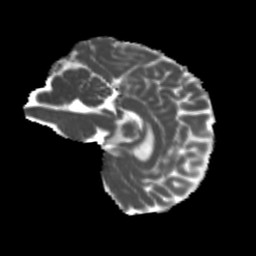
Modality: MD
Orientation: sagittal
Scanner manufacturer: siemens
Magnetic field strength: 3 T
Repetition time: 4 s
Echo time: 0.0594 s